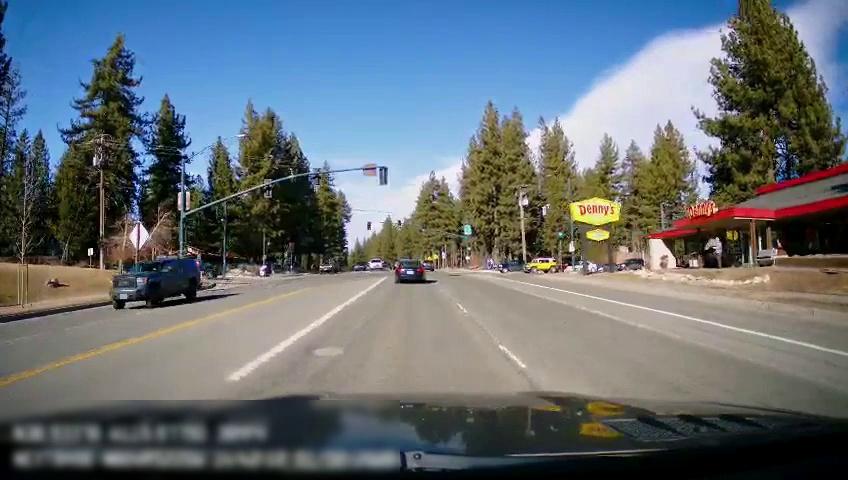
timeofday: Day
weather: Sunny
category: Drivable Space
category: Vehicles | SUV
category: Vehicles | SUV
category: Vehicles | Car
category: Vehicles | Car
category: Vehicles | Car
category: Vehicles | SUV
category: Vehicles | Truck
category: Vehicles | SUV
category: Vehicles | Car
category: Lanes | Opposite Lane
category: Lanes | Current Lane
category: Lanes | Current Lane
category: Lanes | Alternate Lane
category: Traffic | Signs
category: Traffic | Lights
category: Traffic | Lights
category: Traffic | Lights